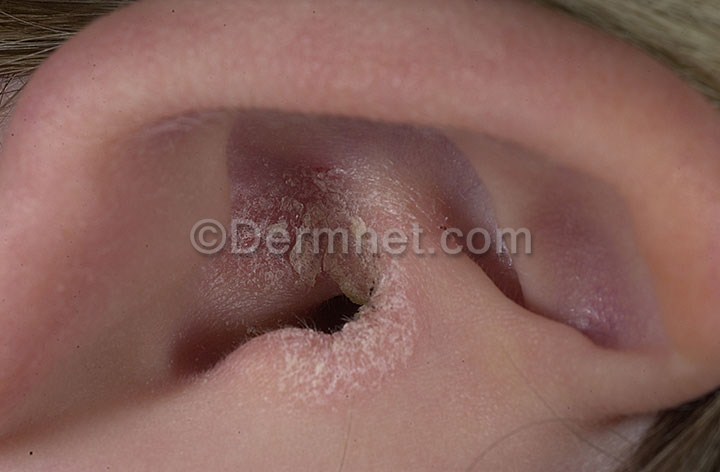
Disease: Psoriasis pictures Lichen Planus and related diseases